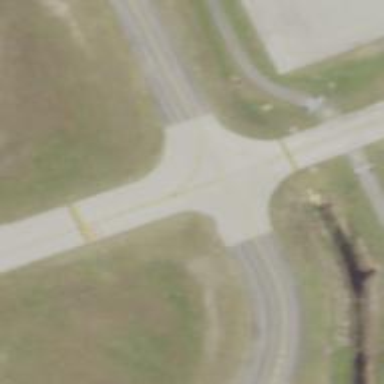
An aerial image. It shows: View of taxiway at the airport.